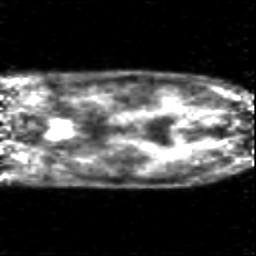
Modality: PET
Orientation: coronal
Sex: female
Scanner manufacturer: siemens